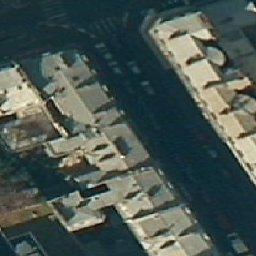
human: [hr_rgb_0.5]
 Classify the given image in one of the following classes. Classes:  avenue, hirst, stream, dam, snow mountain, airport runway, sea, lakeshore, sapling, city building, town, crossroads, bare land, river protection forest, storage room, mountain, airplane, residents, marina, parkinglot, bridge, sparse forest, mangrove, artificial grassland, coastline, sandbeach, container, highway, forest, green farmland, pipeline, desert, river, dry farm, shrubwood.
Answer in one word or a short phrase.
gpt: city building